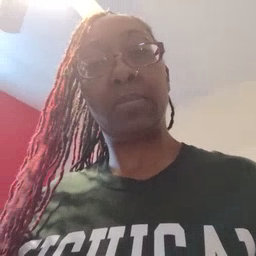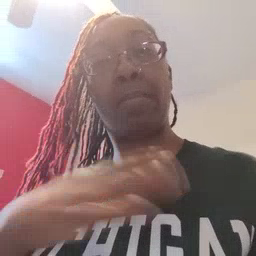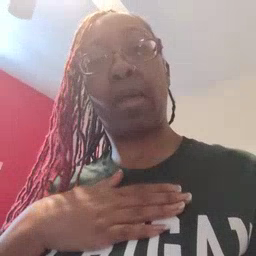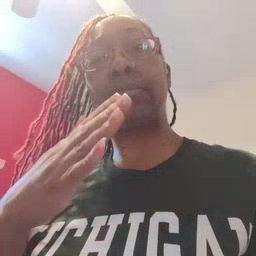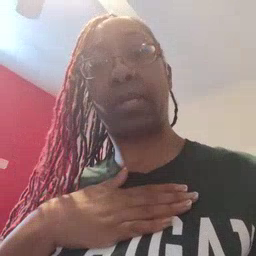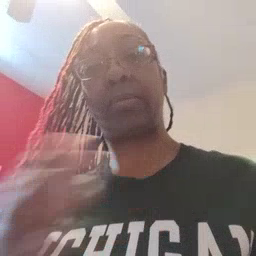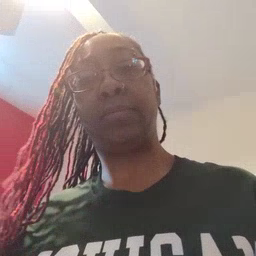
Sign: minemy